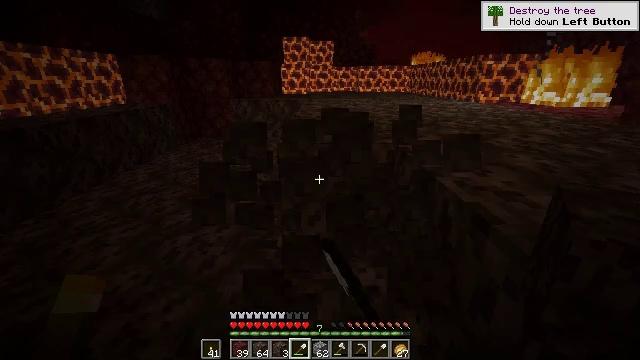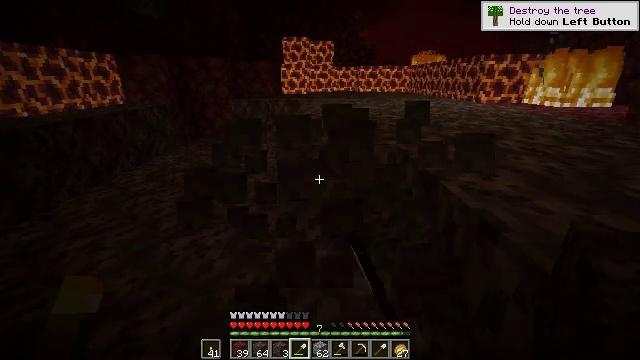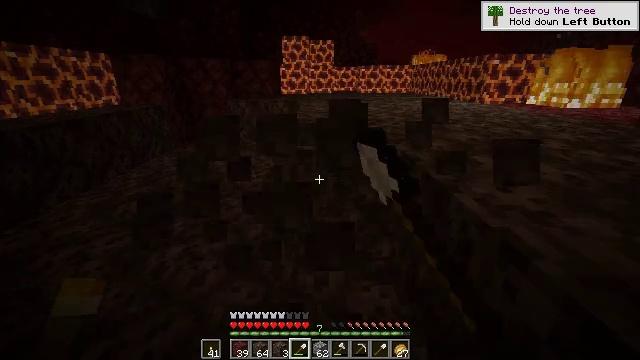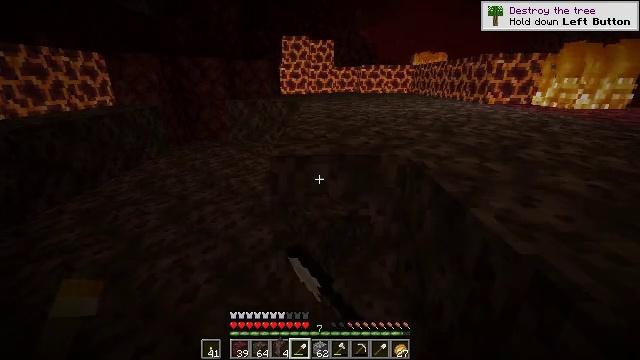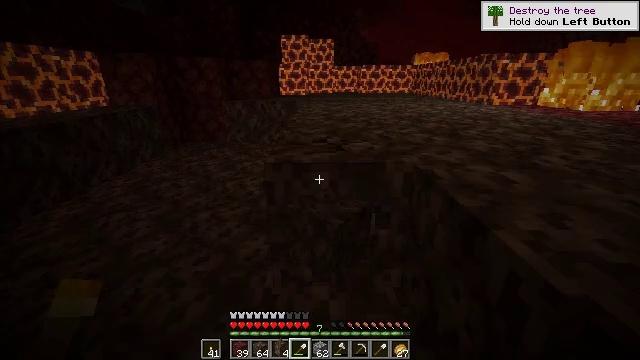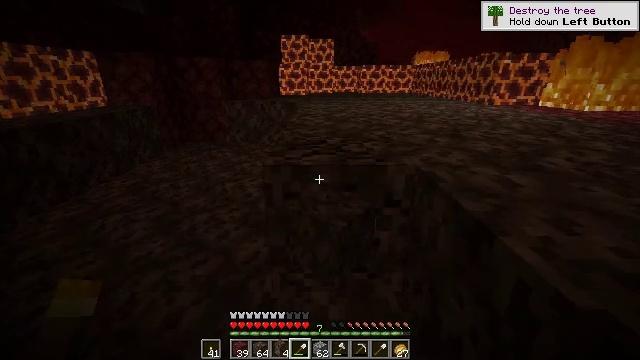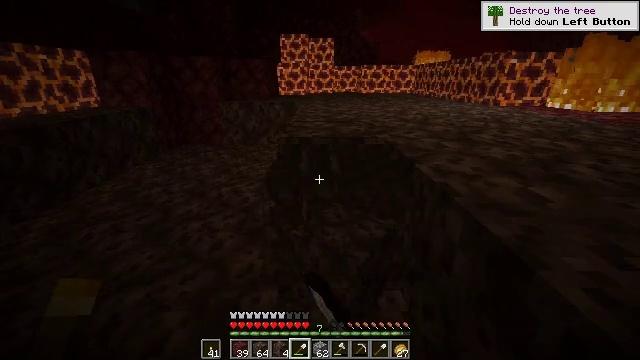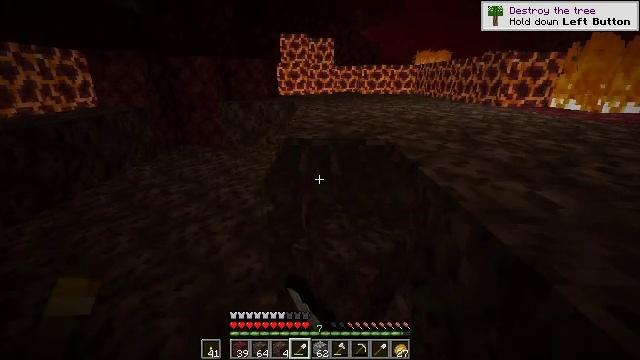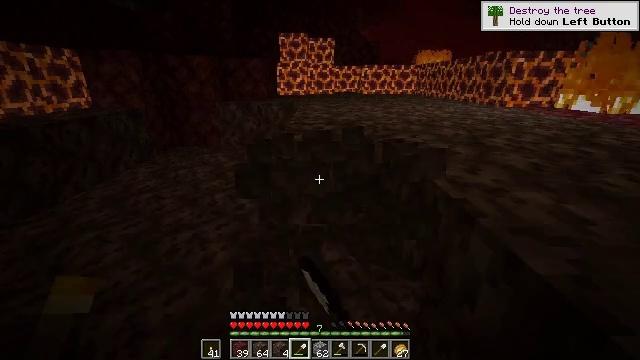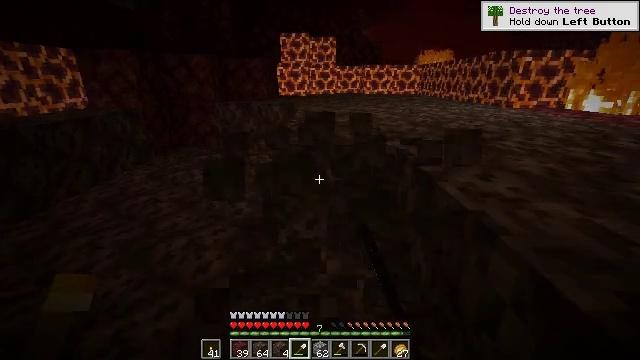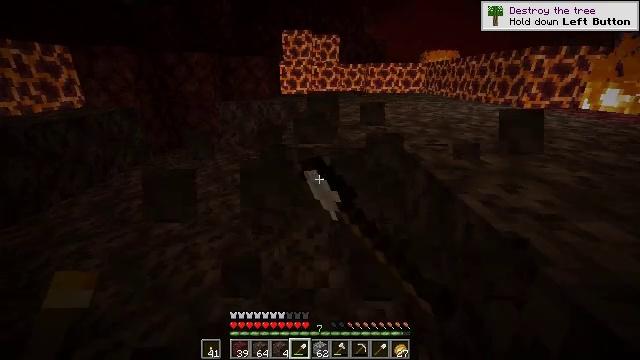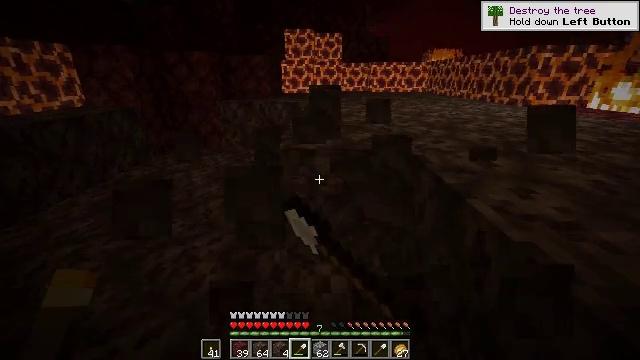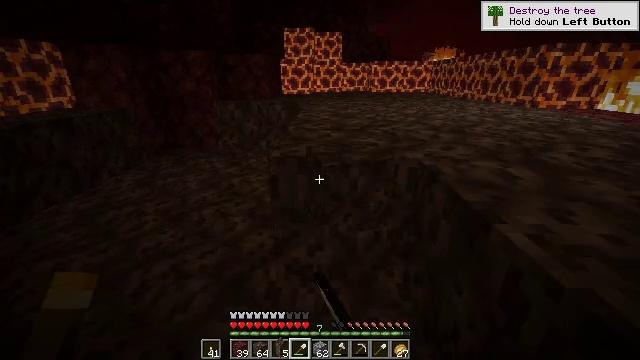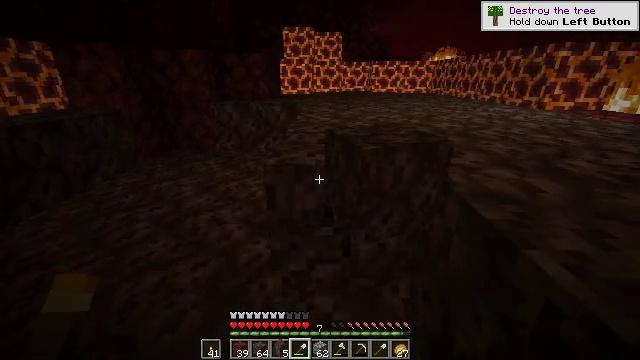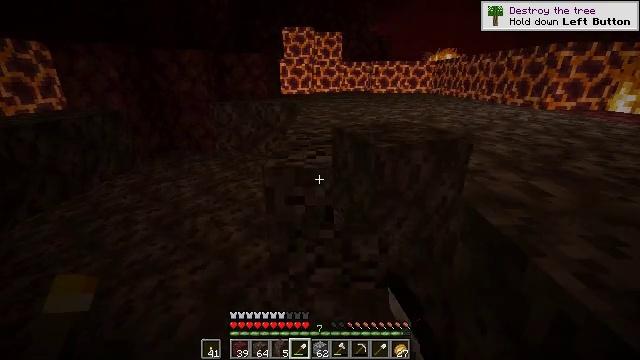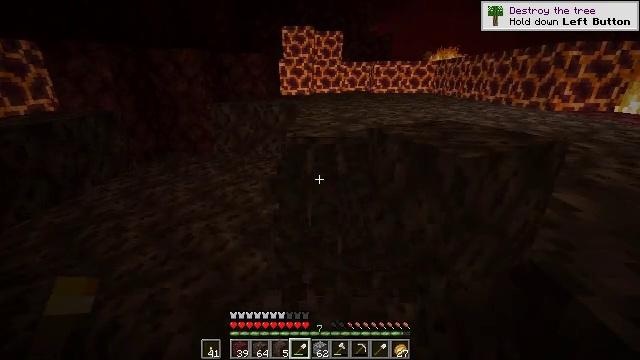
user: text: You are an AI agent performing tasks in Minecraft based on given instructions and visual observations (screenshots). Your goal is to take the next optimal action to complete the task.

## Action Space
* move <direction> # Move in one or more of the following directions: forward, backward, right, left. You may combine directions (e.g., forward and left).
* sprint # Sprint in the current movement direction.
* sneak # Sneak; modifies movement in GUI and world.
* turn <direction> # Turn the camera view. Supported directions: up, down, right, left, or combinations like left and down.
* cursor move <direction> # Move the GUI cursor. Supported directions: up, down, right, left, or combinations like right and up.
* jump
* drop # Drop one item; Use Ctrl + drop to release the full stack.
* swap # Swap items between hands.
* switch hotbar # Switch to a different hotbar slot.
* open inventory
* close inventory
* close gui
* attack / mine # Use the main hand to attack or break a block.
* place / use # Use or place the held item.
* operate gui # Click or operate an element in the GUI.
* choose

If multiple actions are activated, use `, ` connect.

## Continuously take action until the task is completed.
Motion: motion action
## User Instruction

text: Gather soul sand from the Nether.
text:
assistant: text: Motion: move forward, attack / mine
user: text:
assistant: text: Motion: move forward, attack / mine
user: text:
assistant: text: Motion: move forward, attack / mine
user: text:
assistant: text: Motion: move forward, attack / mine
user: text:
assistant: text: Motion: move forward, attack / mine
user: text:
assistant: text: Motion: move forward, attack / mine
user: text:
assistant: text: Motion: move forward, attack / mine
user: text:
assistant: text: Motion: move forward, attack / mine
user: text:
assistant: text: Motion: move forward, attack / mine
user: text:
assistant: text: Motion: move forward, attack / mine
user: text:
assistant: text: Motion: move forward, attack / mine
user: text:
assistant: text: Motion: move forward, attack / mine
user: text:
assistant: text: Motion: move forward, attack / mine
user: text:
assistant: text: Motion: move forward, attack / mine
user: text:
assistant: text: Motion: move forward, attack / mine
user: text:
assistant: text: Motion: move forward, attack / mine
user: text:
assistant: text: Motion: move forward, attack / mine
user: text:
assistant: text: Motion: move forward, attack / mine
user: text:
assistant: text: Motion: move forward, attack / mine
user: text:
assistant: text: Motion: move forward, attack / mine
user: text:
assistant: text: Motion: move forward, attack / mine
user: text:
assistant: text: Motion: move forward, attack / mine
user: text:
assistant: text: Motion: move forward, attack / mine
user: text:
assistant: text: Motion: move forward, attack / mine
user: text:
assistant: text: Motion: move forward, attack / mine
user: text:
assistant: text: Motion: move forward, attack / mine
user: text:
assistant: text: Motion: move forward, attack / mine
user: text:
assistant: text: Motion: move forward, attack / mine
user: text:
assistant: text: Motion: move forward, attack / mine
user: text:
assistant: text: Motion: move forward, attack / mine